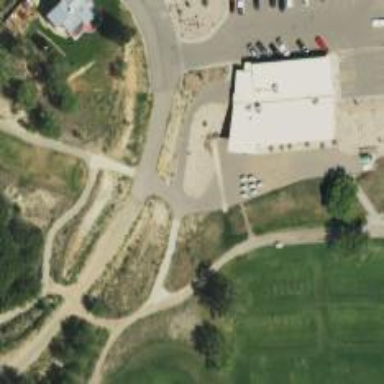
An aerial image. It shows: Path for both road and golf.